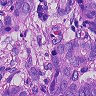
Metastatic tissue present: yes